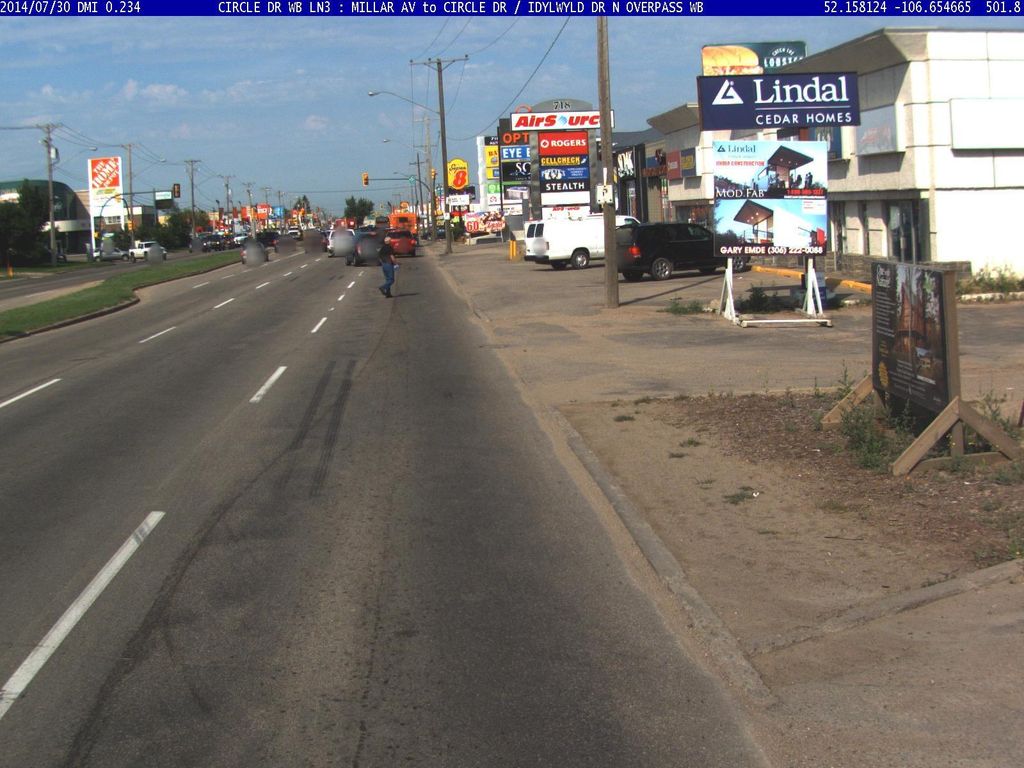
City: saskatoon